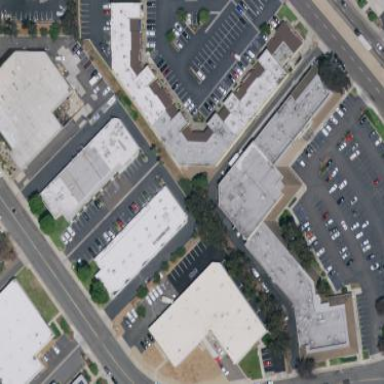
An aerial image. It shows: Commercial building.